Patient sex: M
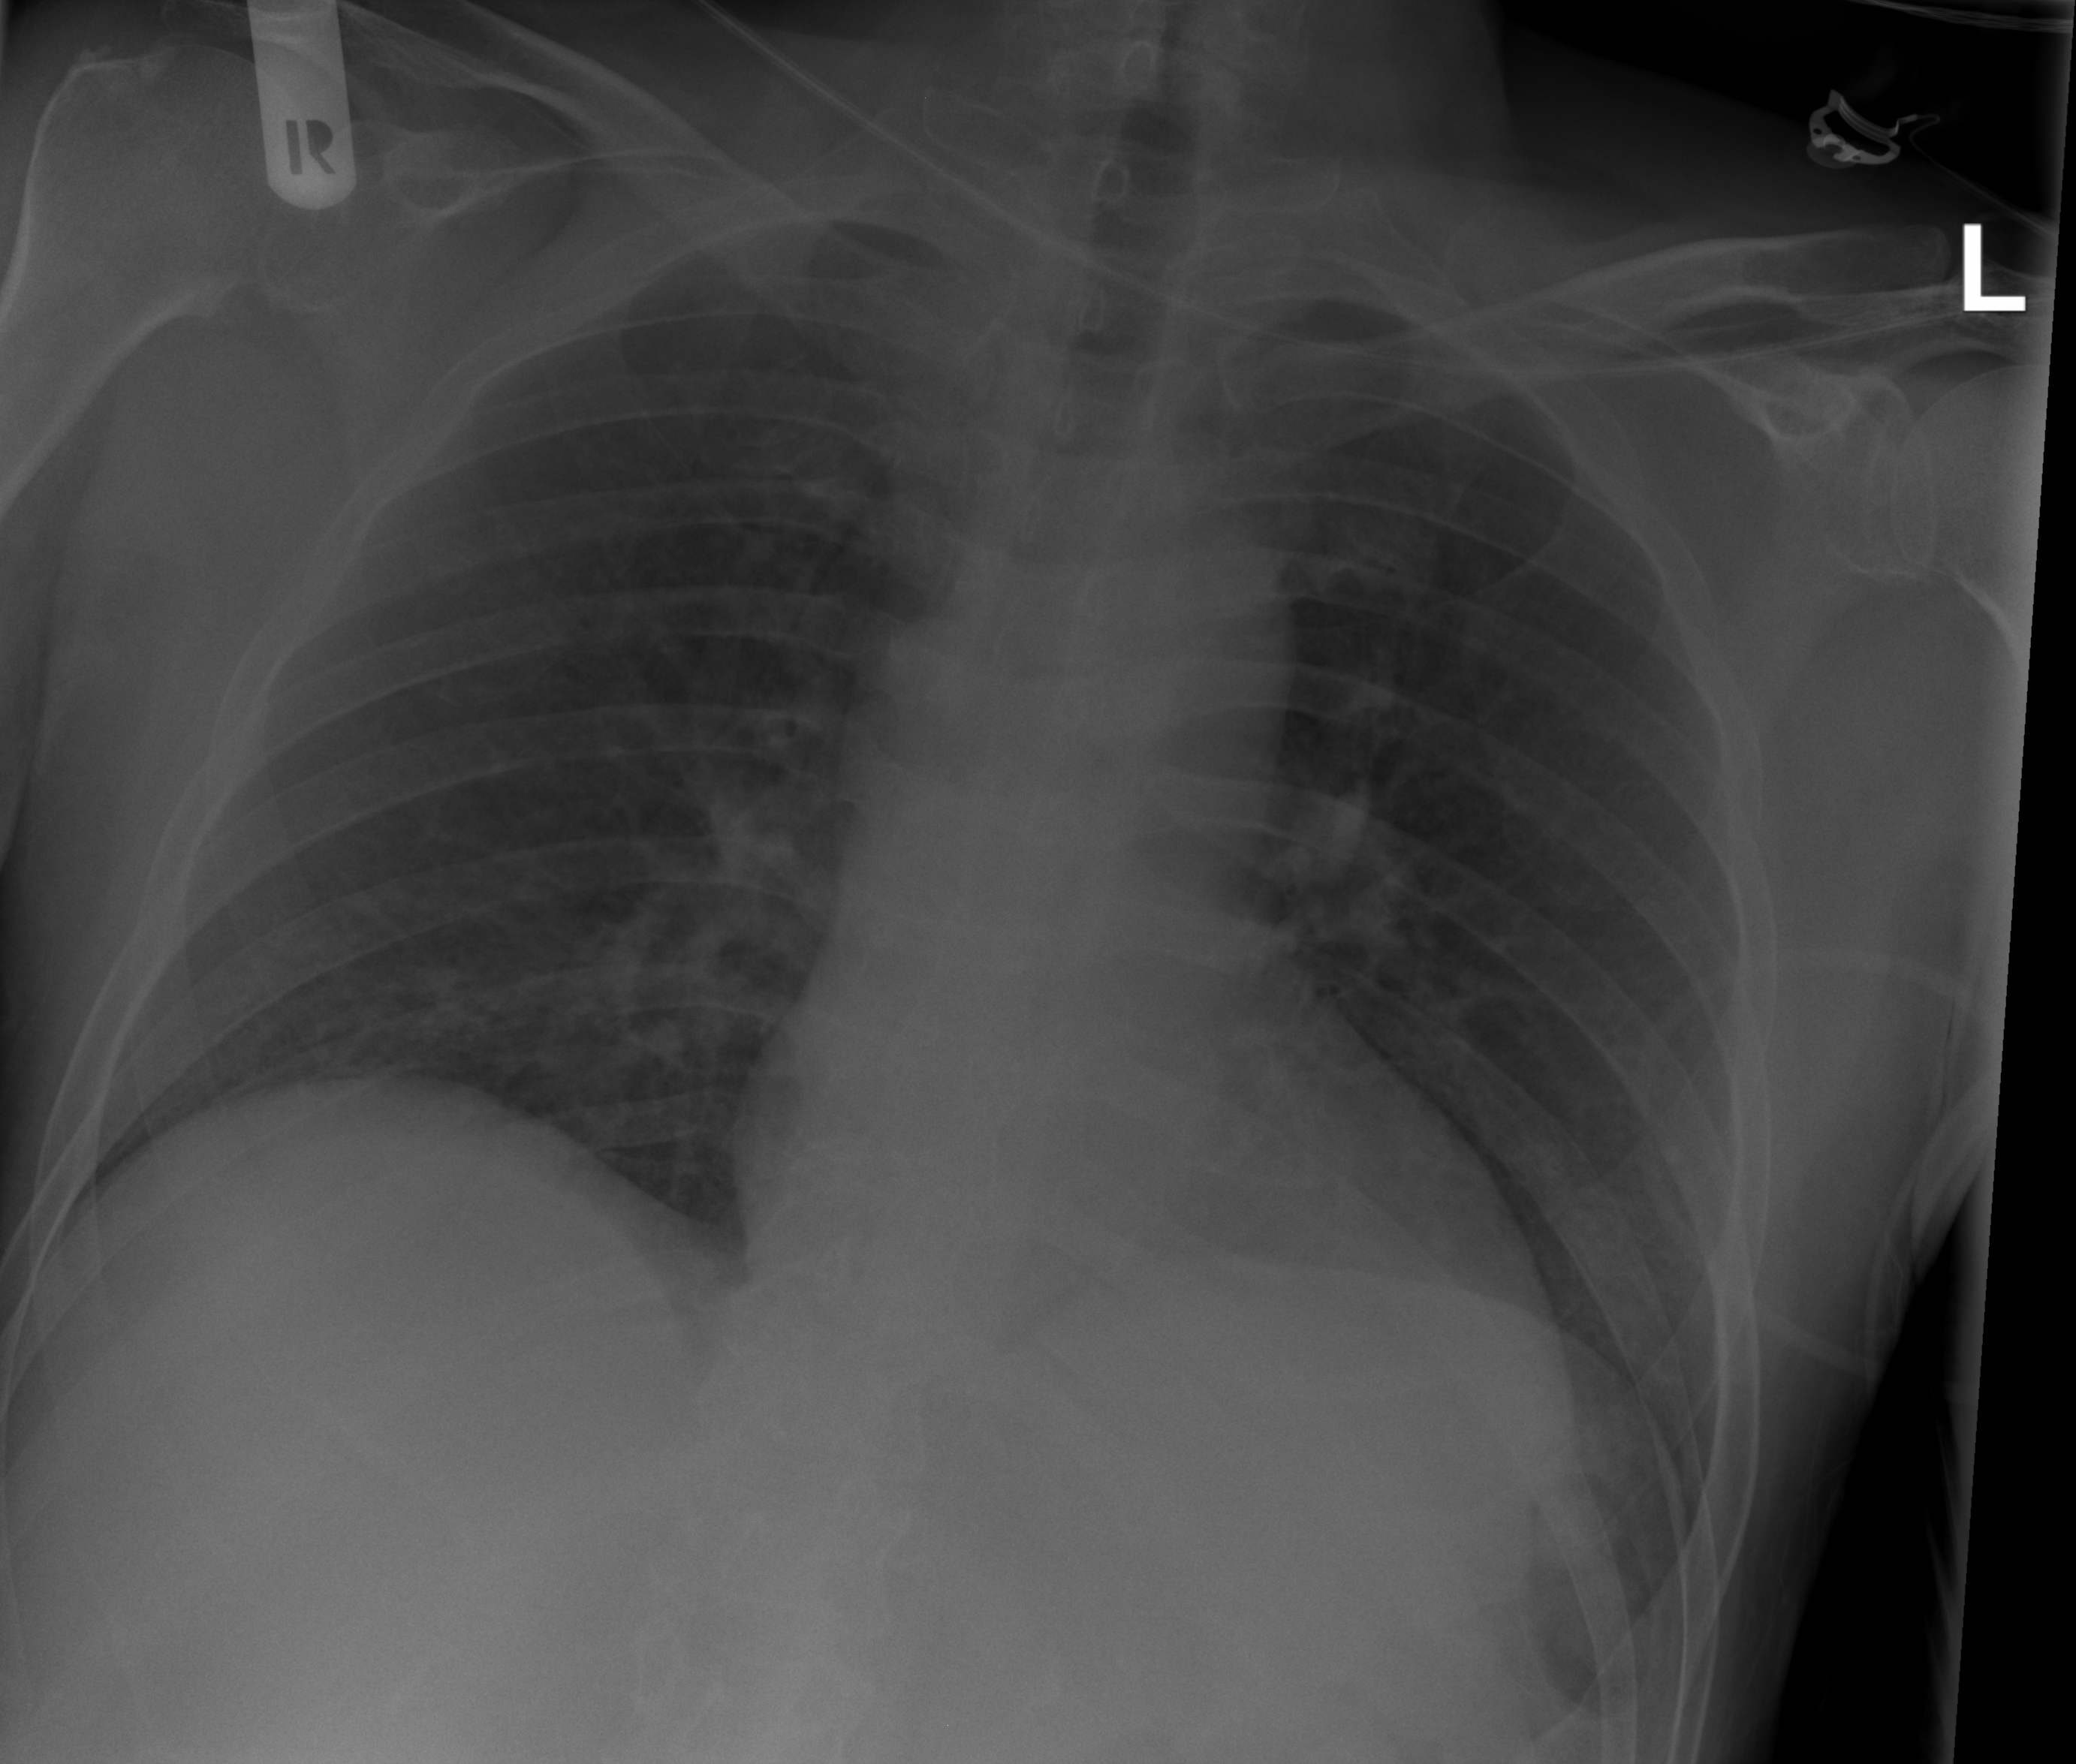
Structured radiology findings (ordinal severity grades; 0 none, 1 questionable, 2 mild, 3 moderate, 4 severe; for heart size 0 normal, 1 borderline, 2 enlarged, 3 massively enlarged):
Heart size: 2
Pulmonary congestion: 1
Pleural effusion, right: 0
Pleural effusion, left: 0
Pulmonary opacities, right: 0
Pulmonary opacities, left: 0
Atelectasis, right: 0
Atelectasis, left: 0